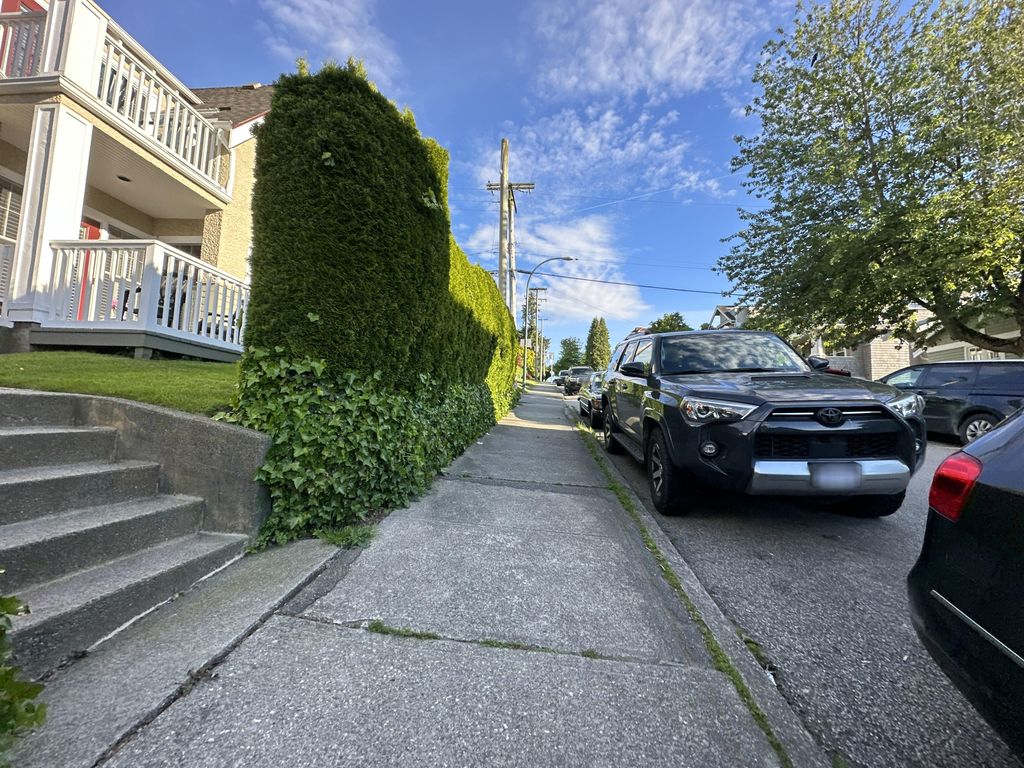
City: vancouver